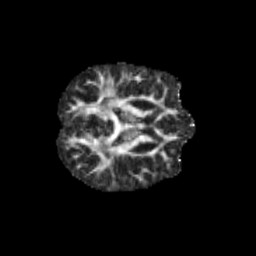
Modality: FA
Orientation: axial
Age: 11
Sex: male
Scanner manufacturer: siemens
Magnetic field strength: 3 T
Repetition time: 3.8 s
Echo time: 0.07 s